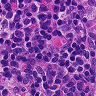
Metastatic tissue present: no